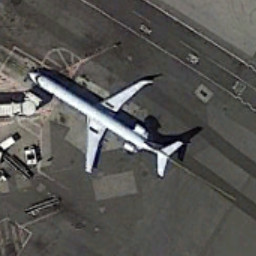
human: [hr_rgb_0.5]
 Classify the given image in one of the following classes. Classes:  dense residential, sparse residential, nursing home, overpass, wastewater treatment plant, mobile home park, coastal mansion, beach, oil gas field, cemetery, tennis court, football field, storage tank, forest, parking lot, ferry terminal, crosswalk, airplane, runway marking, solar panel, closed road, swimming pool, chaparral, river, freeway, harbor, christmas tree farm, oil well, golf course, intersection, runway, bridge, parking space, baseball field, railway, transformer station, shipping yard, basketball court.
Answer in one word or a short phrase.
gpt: airplane